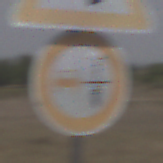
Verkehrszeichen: VerbotUeberholenEinspurigeFahrzeuge
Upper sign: AmphibienwanderungRechts
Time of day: Midday
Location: Outdoor (Nature)
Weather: PartlyCloudy
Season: NotSpecified
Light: Natural